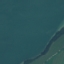
Label: SeaLake